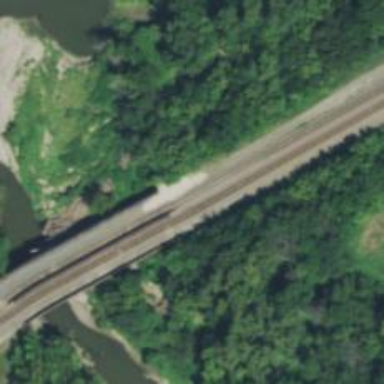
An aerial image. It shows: Railway bridge over siding rail track.